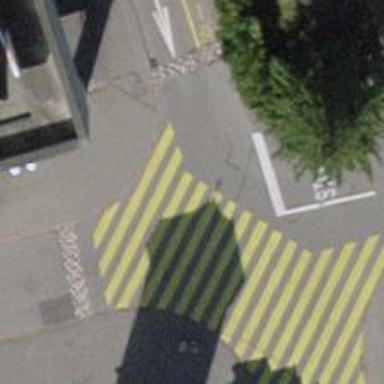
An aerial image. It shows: Uncontrolled road crossing.